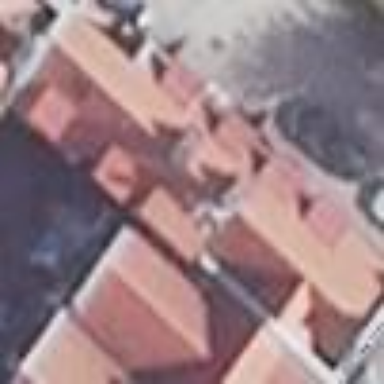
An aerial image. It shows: Residential building.